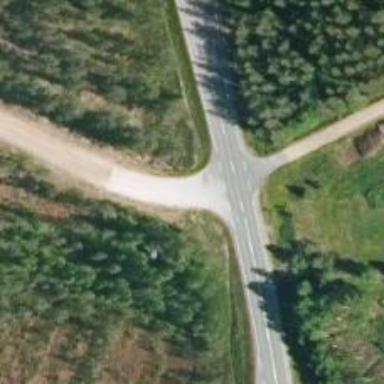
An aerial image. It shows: Road with "give way" sign.